Question: The Google Identity Toolkit is awesome. So clean and easy to set up! Trouble is, it forces you to use its UI, which isn't working for me. Is there anything else out there that will let the visitor click a GMAIL or YAHOO Mail icon to trigger an OpenID (or oAuth2) request, without hijacking the interface?
I've already implemented Facebook Logins in my site, which lets me customize the sign-in button however I want. For example, here's my current sign-in menu (with PHP/AJAX/MySQL site authentication for those who don't want to use their Facebook/etc. account to sign in):

Clicking FACEBOOK triggers the Facebook JS SDK for the login. Simple enough. I just want a GMAIL logo and YAHOO logo below it.
Any suggestions?
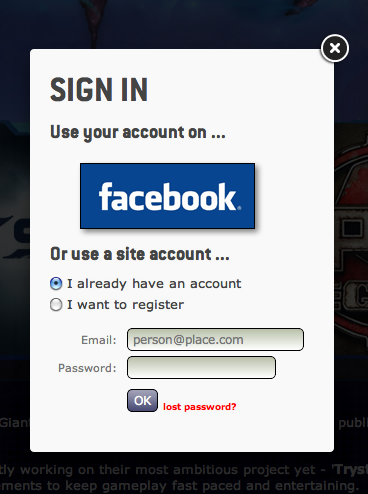
Answer: If you want to avoid the UI of a high level library, you're going to have to use a lower level library. In particular, you're going to need an OAuth 2 library. There's not that many of them (surprisingly), but your best bet is likely going to be the one authored by google: <URL>